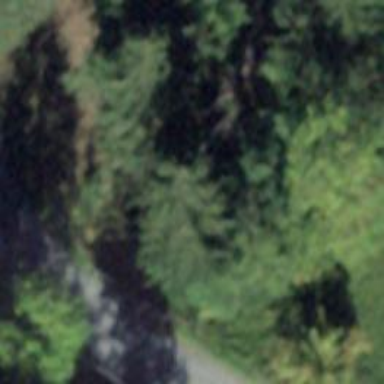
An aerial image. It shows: Culvert tunnel.